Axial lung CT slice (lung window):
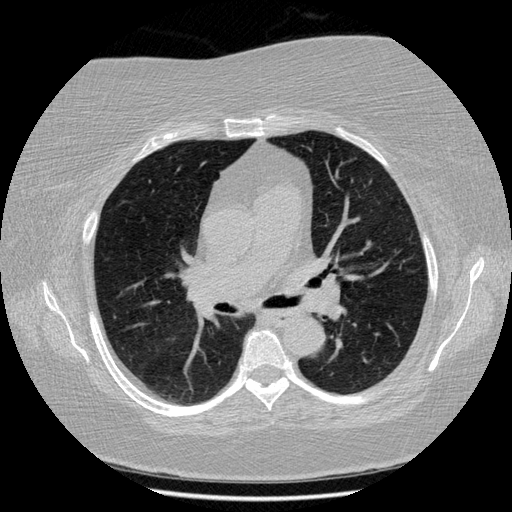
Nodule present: no